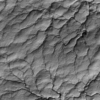
Label: not_dusty